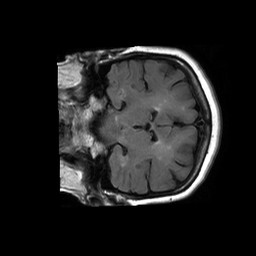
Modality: FLAIR
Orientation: coronal
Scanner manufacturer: philips
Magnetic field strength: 1.5 T
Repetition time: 6 s
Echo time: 0.12 s